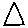
Label: triangle